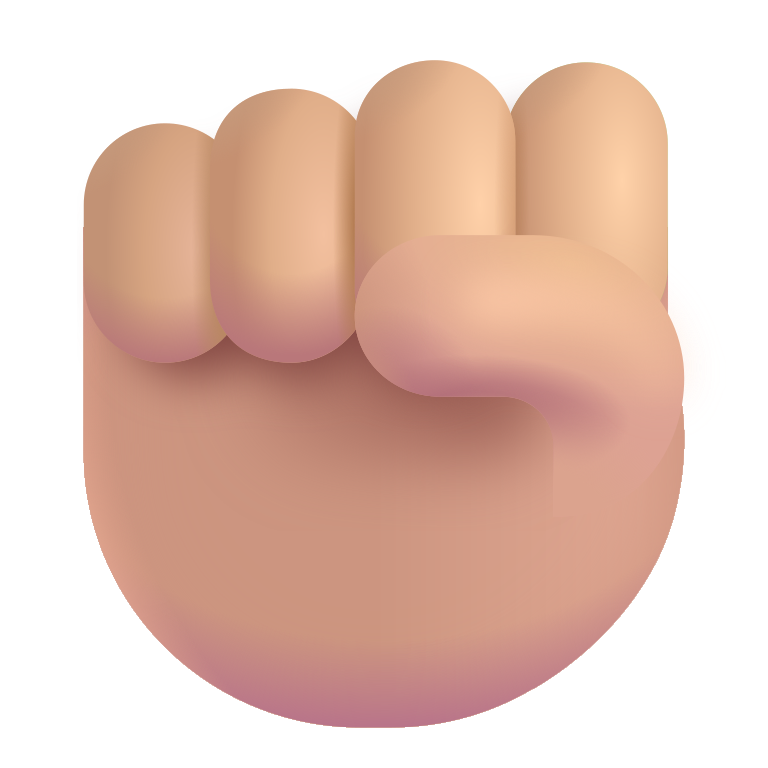
raised fist color  light